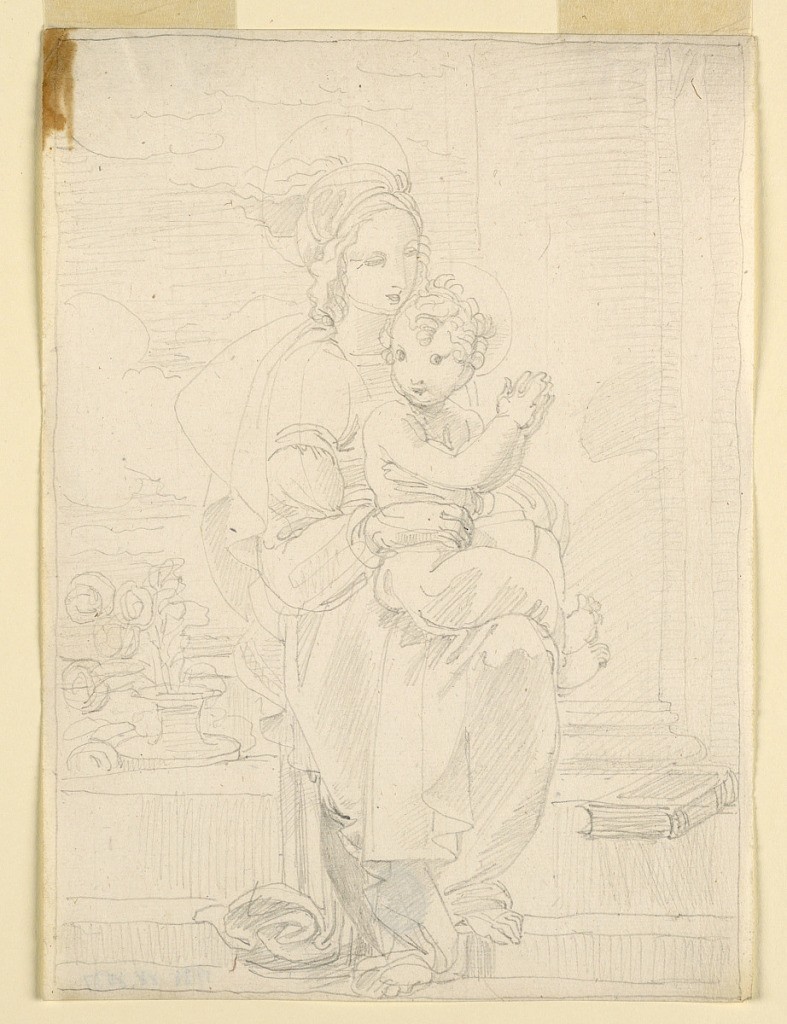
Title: The Virgin and Child
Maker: Fortunato Duranti, Italian, 1787 - 1863
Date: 1820–1850
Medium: Graphite on paper
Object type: Drawing
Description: The Virgin stands in front of what looks like  two steps leading to a structure of which the lower part of a column is visible. Her left foot rests on the lower step. T he Child is sitting upon her knees, his hands raised as if in prayer. A book is placed upon the upper step, at right. A vase with a bunch of roses stands are left on the ground. Clouds at left background.